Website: ulta-beauty
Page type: address-validator
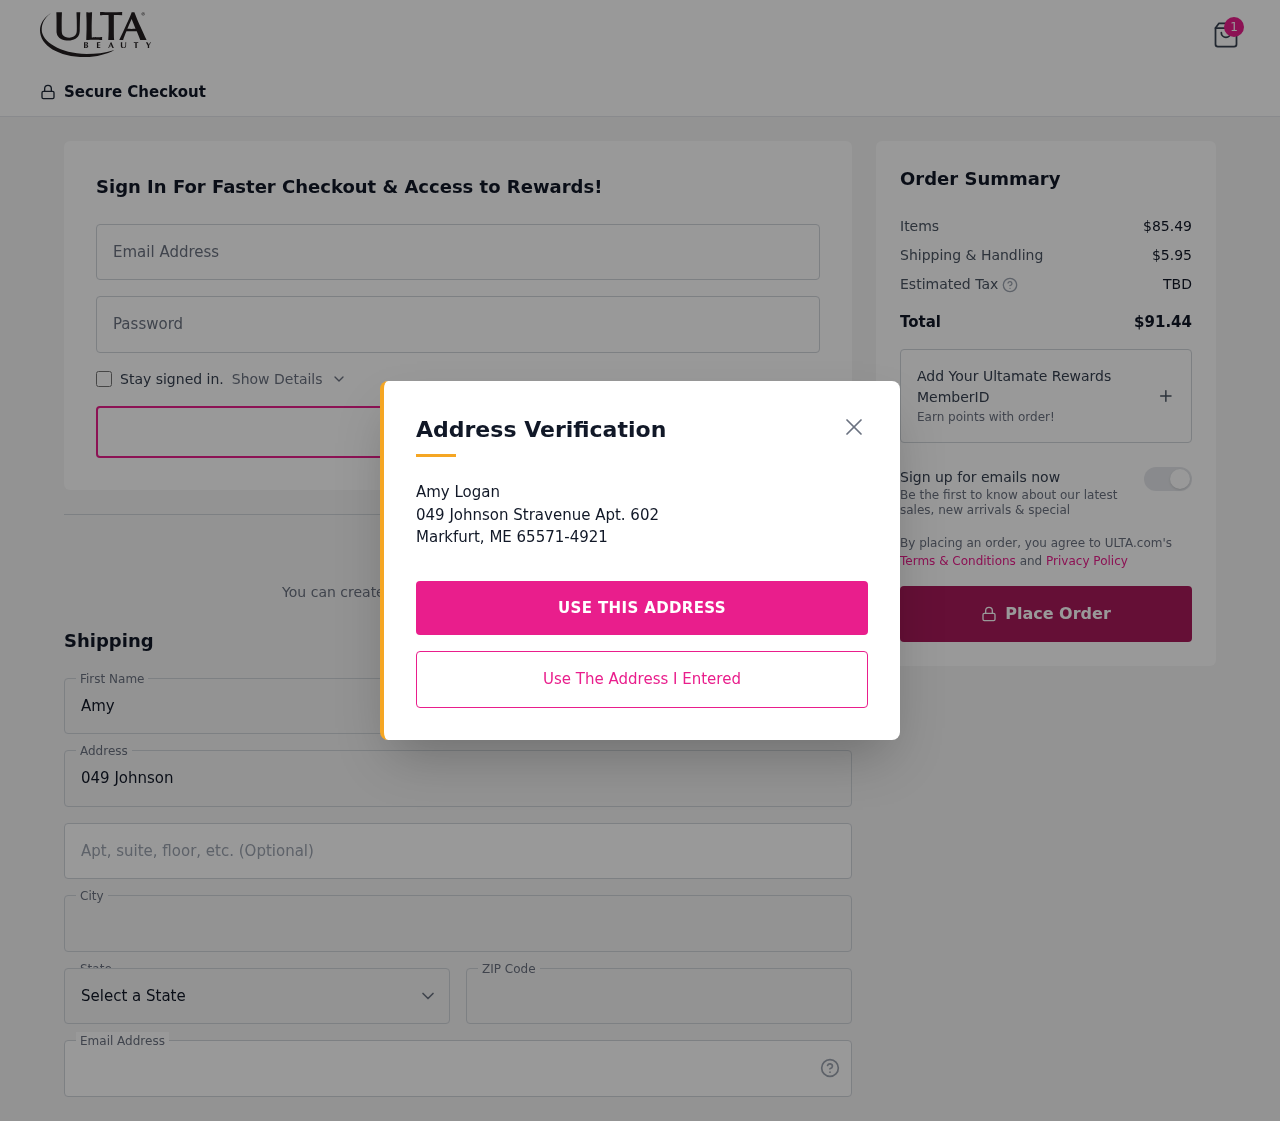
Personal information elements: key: PII_CITY
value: Markfurt
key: PII_EMAIL
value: amy_logan@hotmail.com
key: PII_FIRSTNAME
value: Amy
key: PII_LASTNAME
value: Logan
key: PII_POSTCODE
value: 65571
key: PII_STATE_ABBR
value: ME
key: PII_STREET
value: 049 Johnson Stravenue Apt. 602
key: PII_STREET2
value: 049 Johnson Stravenue Apt. 602
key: PII_STREET2
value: Apt. 640
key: PII_FULLNAME2
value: Amy Logan
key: PII_CITY2
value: Markfurt
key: PII_STATE_ABBR2
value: ME
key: PII_POSTCODE_FULL
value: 65571
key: PII_POSTCODE_EXT
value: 4921
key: PII_POSTCODE_NUMERIC
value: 65571
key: PII_POSTCODE_EXT_NUMERIC
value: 4921
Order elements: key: ORDER_NUM_ITEMS
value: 1
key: ORDER_SUBTOTAL
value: $85.49
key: ORDER_SHIPPING_COST
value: $5.95
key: ORDER_TOTAL
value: $91.44